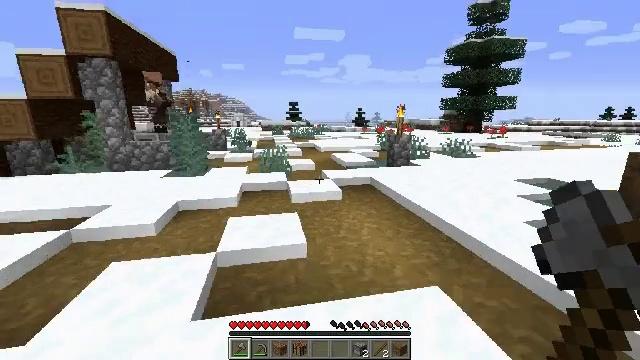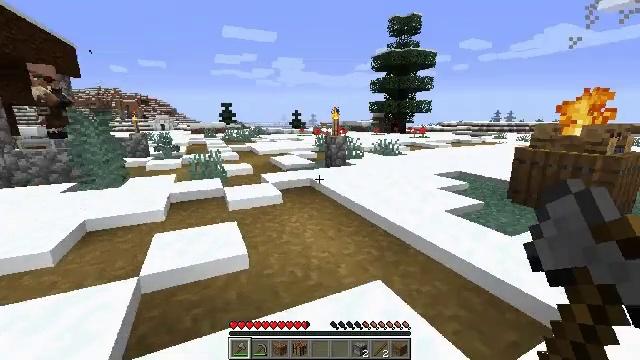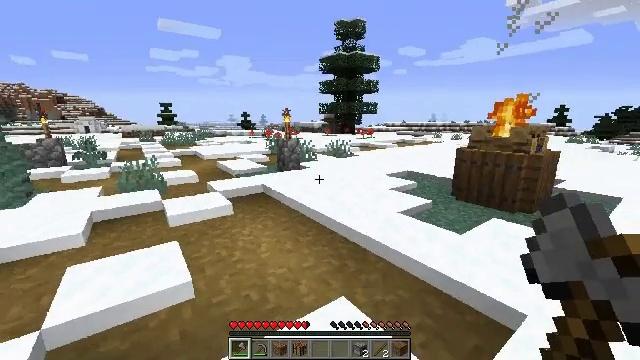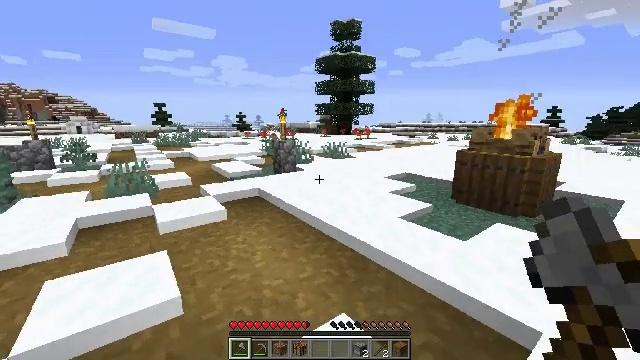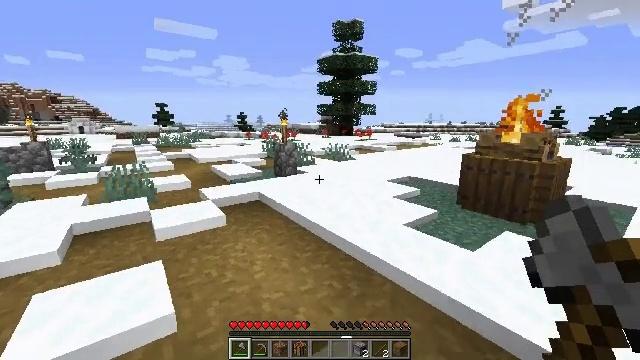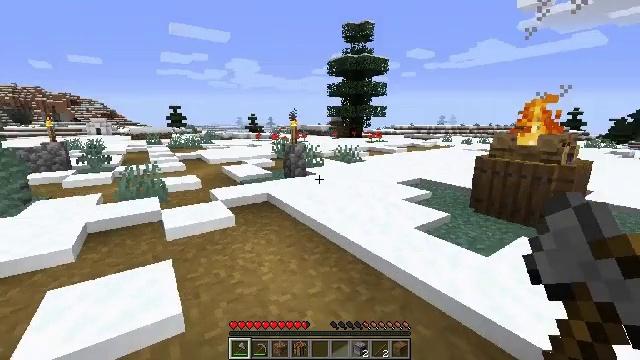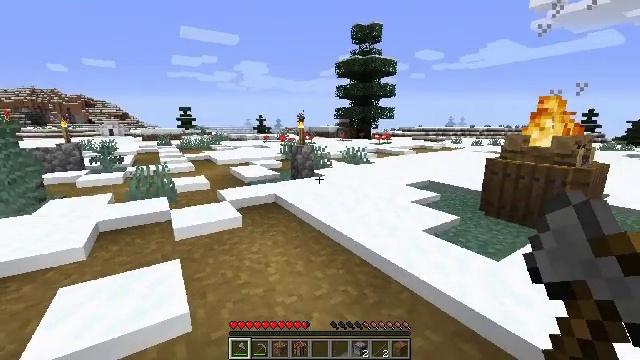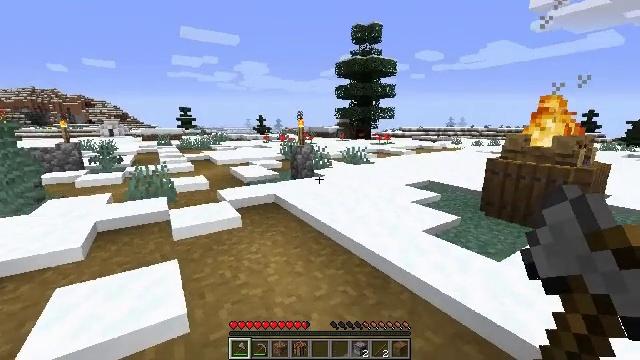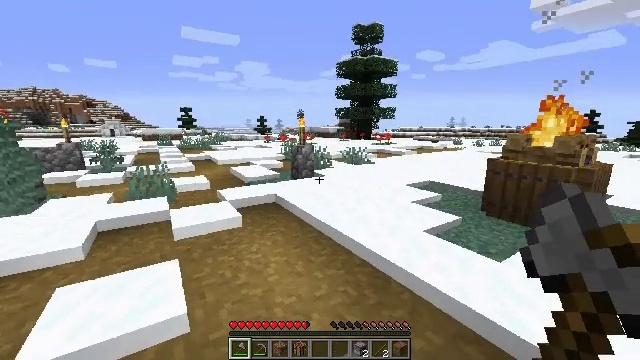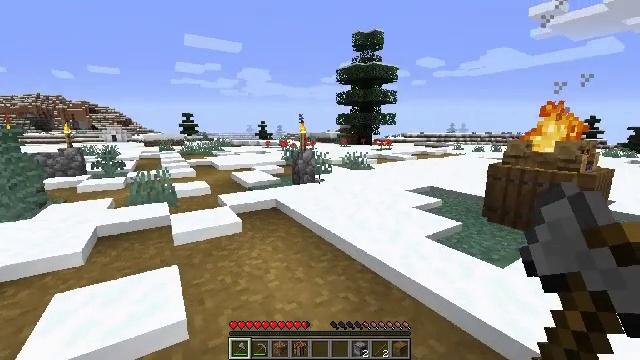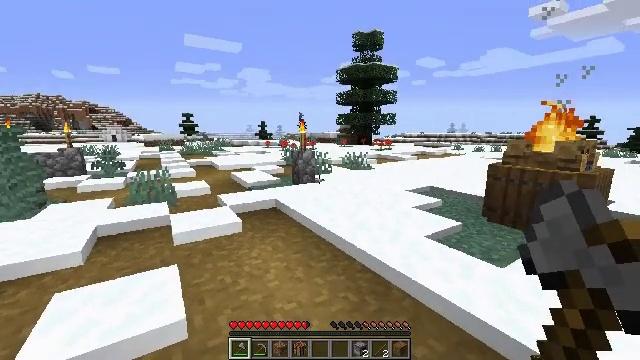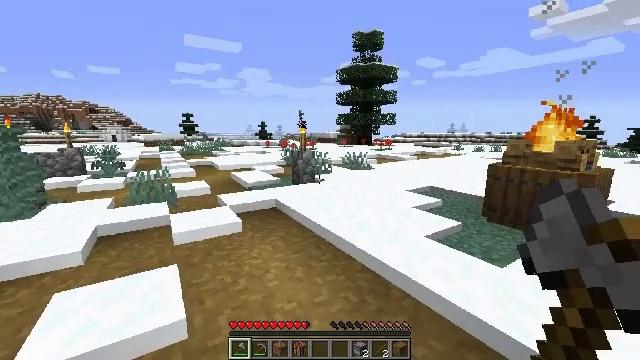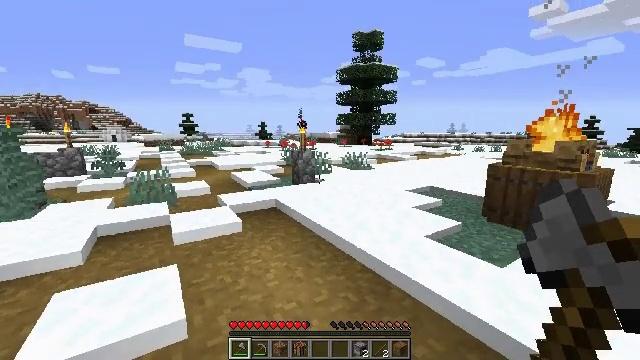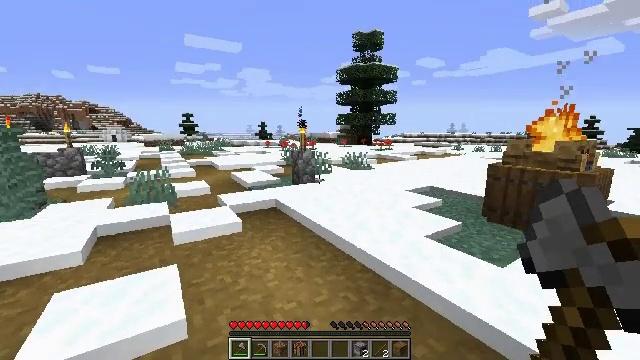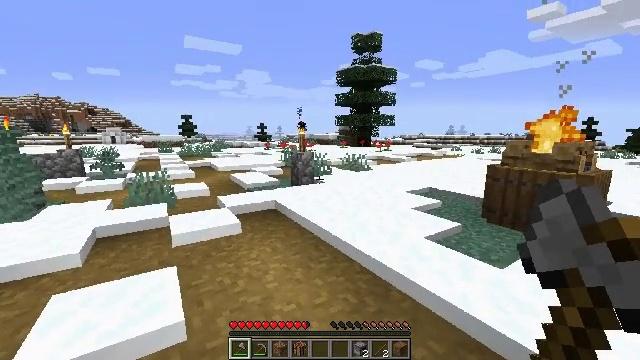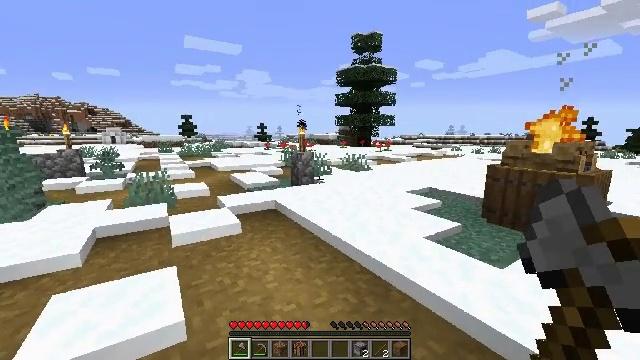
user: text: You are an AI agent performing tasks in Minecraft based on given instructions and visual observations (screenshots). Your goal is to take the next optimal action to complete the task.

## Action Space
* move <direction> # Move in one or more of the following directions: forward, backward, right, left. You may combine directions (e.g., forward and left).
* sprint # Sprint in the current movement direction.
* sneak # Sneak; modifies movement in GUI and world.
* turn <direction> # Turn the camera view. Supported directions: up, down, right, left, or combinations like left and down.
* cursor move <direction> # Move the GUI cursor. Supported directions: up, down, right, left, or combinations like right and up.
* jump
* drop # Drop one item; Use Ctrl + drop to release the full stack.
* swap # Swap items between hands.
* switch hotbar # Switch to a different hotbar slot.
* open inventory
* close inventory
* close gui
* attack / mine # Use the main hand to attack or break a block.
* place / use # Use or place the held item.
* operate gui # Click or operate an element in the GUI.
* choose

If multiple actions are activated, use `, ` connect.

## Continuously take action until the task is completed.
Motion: motion action
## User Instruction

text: Attack the bookshelf to recycle it.
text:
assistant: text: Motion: move forward, turn right
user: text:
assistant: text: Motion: move forward, turn right
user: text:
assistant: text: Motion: no_op
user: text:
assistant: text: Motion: no_op
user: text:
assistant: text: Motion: turn left
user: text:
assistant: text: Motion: turn left
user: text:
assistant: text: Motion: no_op
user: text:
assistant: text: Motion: no_op
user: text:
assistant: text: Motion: turn up
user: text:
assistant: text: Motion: no_op
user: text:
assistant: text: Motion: no_op
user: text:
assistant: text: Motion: no_op
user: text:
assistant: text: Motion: no_op
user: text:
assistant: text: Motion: no_op
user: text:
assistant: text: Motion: no_op
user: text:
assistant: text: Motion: no_op
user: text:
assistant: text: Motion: no_op
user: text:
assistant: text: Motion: turn right and up
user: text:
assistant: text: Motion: turn right
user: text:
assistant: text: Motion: move forward, turn right and down
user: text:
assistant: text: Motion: move forward, turn right and down
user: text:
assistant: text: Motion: move forward, sprint, turn right
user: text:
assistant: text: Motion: move forward, sprint
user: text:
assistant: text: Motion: move forward, sprint
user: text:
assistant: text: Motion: move forward, sprint
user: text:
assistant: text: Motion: move forward, sprint
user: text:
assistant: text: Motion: move forward, sprint, turn right
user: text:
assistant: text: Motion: move forward, sprint, turn right
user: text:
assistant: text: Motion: move forward, sprint
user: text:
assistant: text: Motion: move forward, sprint